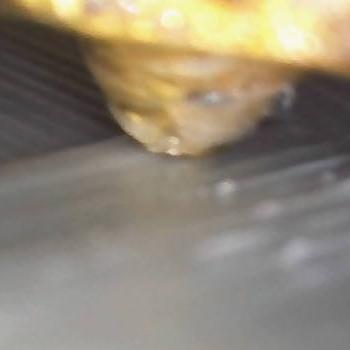
Flow rate: 265%